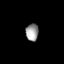
Tissue: lung
Cell type: Myeloid cells
Senescence score: 0.6339
Nuclear area (px): 217
Mean DAPI intensity: 153.627